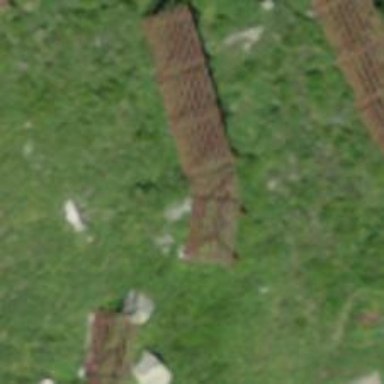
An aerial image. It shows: Snow fence that is man-made.